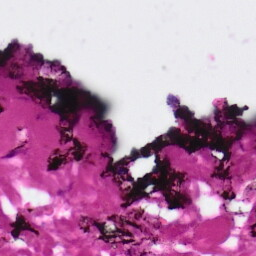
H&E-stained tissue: Ovarian